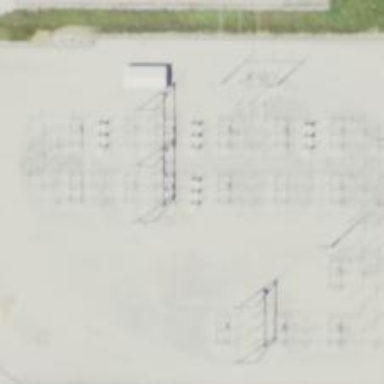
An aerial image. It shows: Switch used for power control.